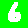
Digit: 6